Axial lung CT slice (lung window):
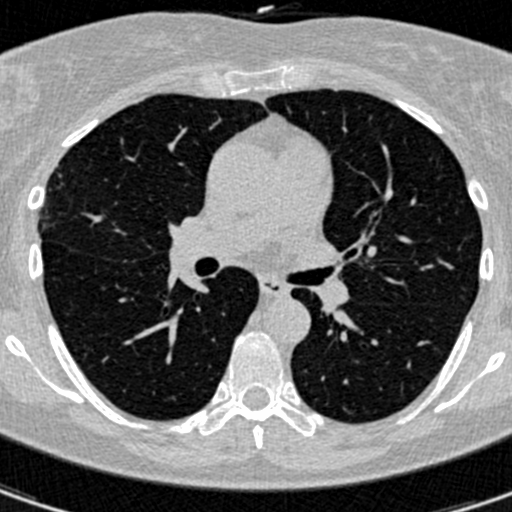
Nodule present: no